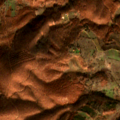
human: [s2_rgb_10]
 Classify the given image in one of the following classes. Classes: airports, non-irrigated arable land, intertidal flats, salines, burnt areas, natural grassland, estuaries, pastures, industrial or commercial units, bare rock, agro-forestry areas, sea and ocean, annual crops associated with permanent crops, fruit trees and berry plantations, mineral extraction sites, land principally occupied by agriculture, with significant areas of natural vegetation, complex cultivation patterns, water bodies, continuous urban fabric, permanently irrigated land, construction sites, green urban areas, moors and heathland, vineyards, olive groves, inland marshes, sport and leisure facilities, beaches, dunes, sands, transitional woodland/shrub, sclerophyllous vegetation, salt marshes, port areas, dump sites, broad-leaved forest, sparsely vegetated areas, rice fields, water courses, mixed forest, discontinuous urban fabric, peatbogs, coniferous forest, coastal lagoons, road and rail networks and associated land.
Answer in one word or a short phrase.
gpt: land principally occupied by agriculture, with significant areas of natural vegetation, broad-leaved forest, transitional woodland/shrub